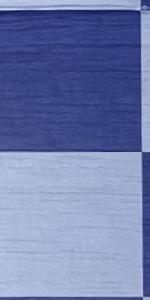
Label: Empty